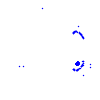
Particle: kaon